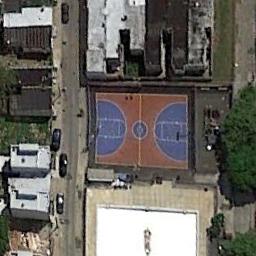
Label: basketball_court